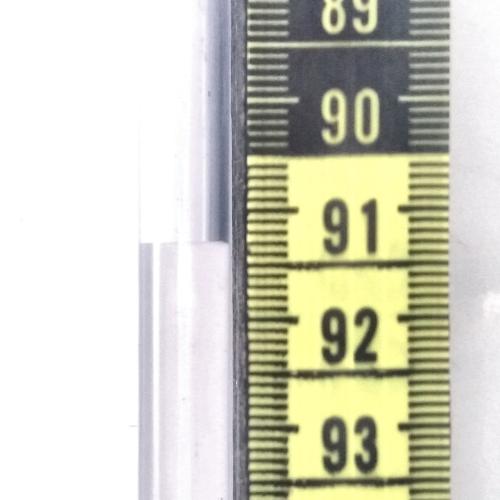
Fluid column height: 91.3 cm